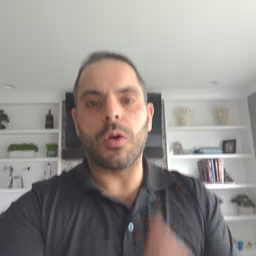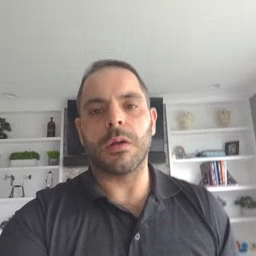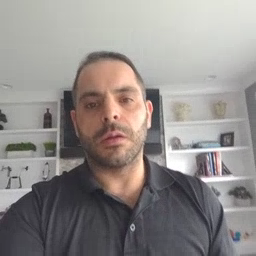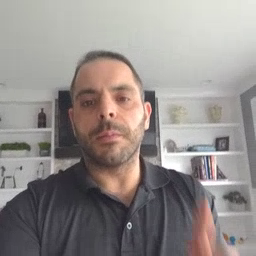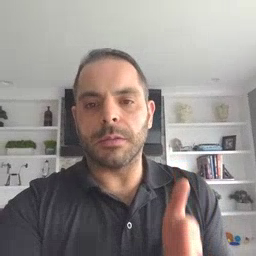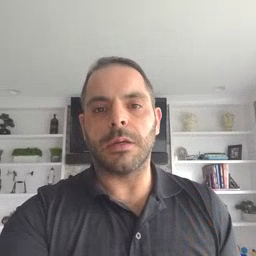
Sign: beside